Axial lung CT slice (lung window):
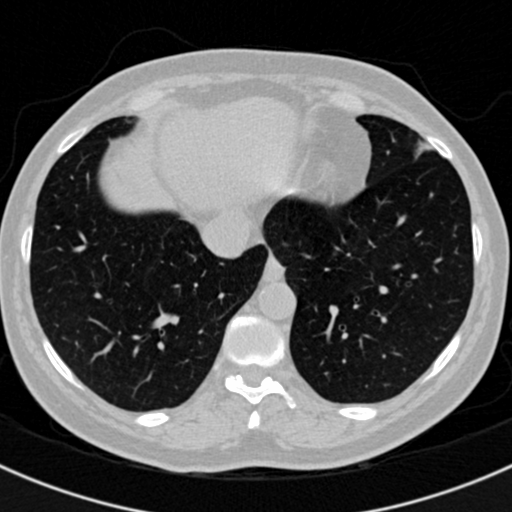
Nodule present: no